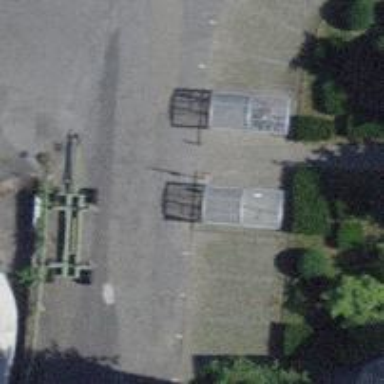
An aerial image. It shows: Bicycle repair station.